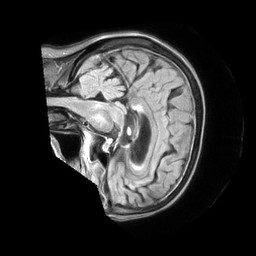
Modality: FLAIR
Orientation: sagittal
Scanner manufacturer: philips
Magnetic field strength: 1.5 T
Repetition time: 10 s
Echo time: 0.14 s